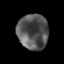
Tissue: prostate
Cell type: T cells
Senescence score: 0.3478
Nuclear area (px): 1068
Mean DAPI intensity: 84.767